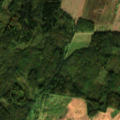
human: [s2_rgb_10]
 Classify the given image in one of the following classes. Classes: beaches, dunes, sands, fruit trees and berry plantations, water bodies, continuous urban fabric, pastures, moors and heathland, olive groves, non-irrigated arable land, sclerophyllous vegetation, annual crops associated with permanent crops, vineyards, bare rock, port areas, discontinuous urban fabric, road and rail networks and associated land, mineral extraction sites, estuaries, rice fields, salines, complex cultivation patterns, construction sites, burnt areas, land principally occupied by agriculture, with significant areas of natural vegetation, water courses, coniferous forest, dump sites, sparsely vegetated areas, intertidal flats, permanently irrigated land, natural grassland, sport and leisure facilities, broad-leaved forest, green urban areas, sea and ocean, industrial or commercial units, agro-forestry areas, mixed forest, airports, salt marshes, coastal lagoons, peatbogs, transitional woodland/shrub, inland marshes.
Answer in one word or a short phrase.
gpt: non-irrigated arable land, coniferous forest, mixed forest, transitional woodland/shrub